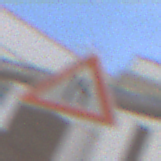
Verkehrszeichen: EinseitigVerengteFahrbahnRechts
Umgebung: Outdoor, Urban
Tageszeit: MorningAfternoon
Wetter: PartlyCloudy
Licht: Natural
Jahreszeit: NotSpecified
Kontrast: HighContrast